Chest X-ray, PA view. Patient: 44 years old, sex F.
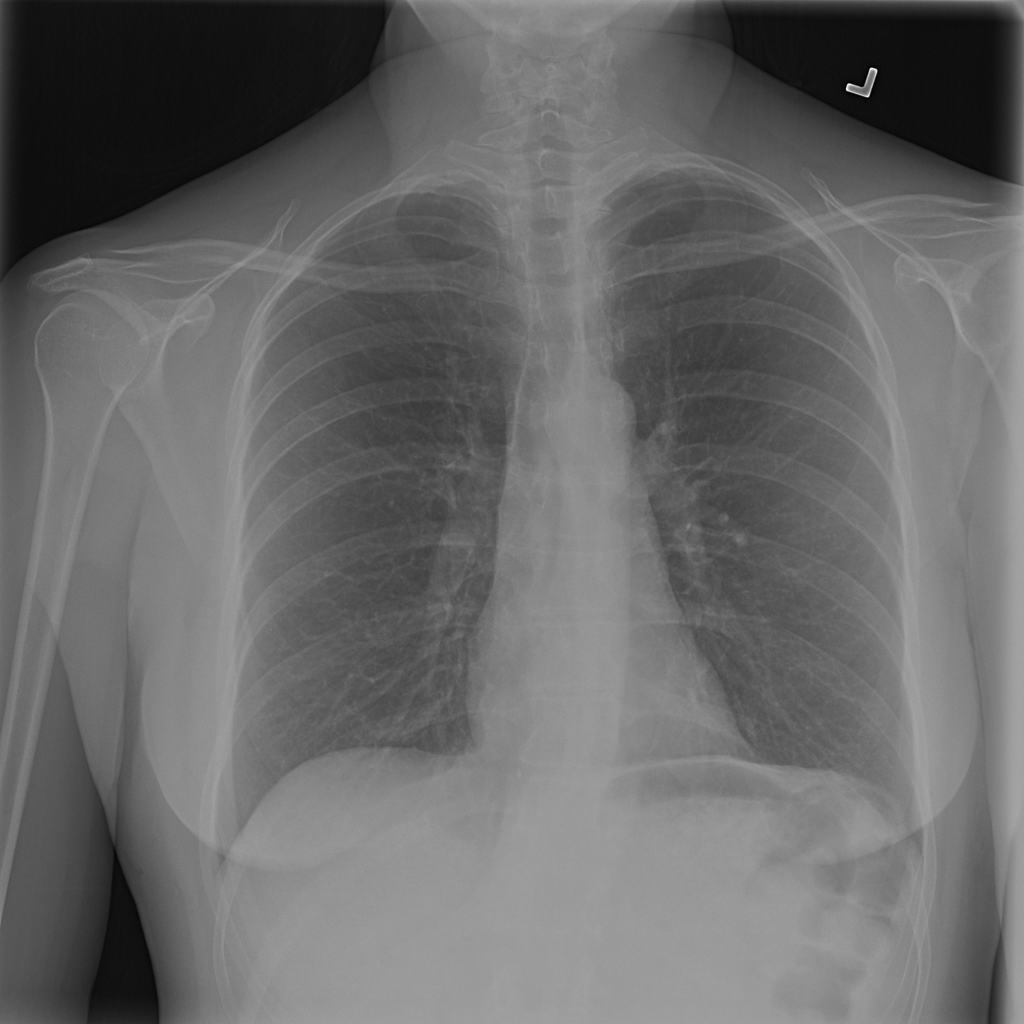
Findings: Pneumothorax